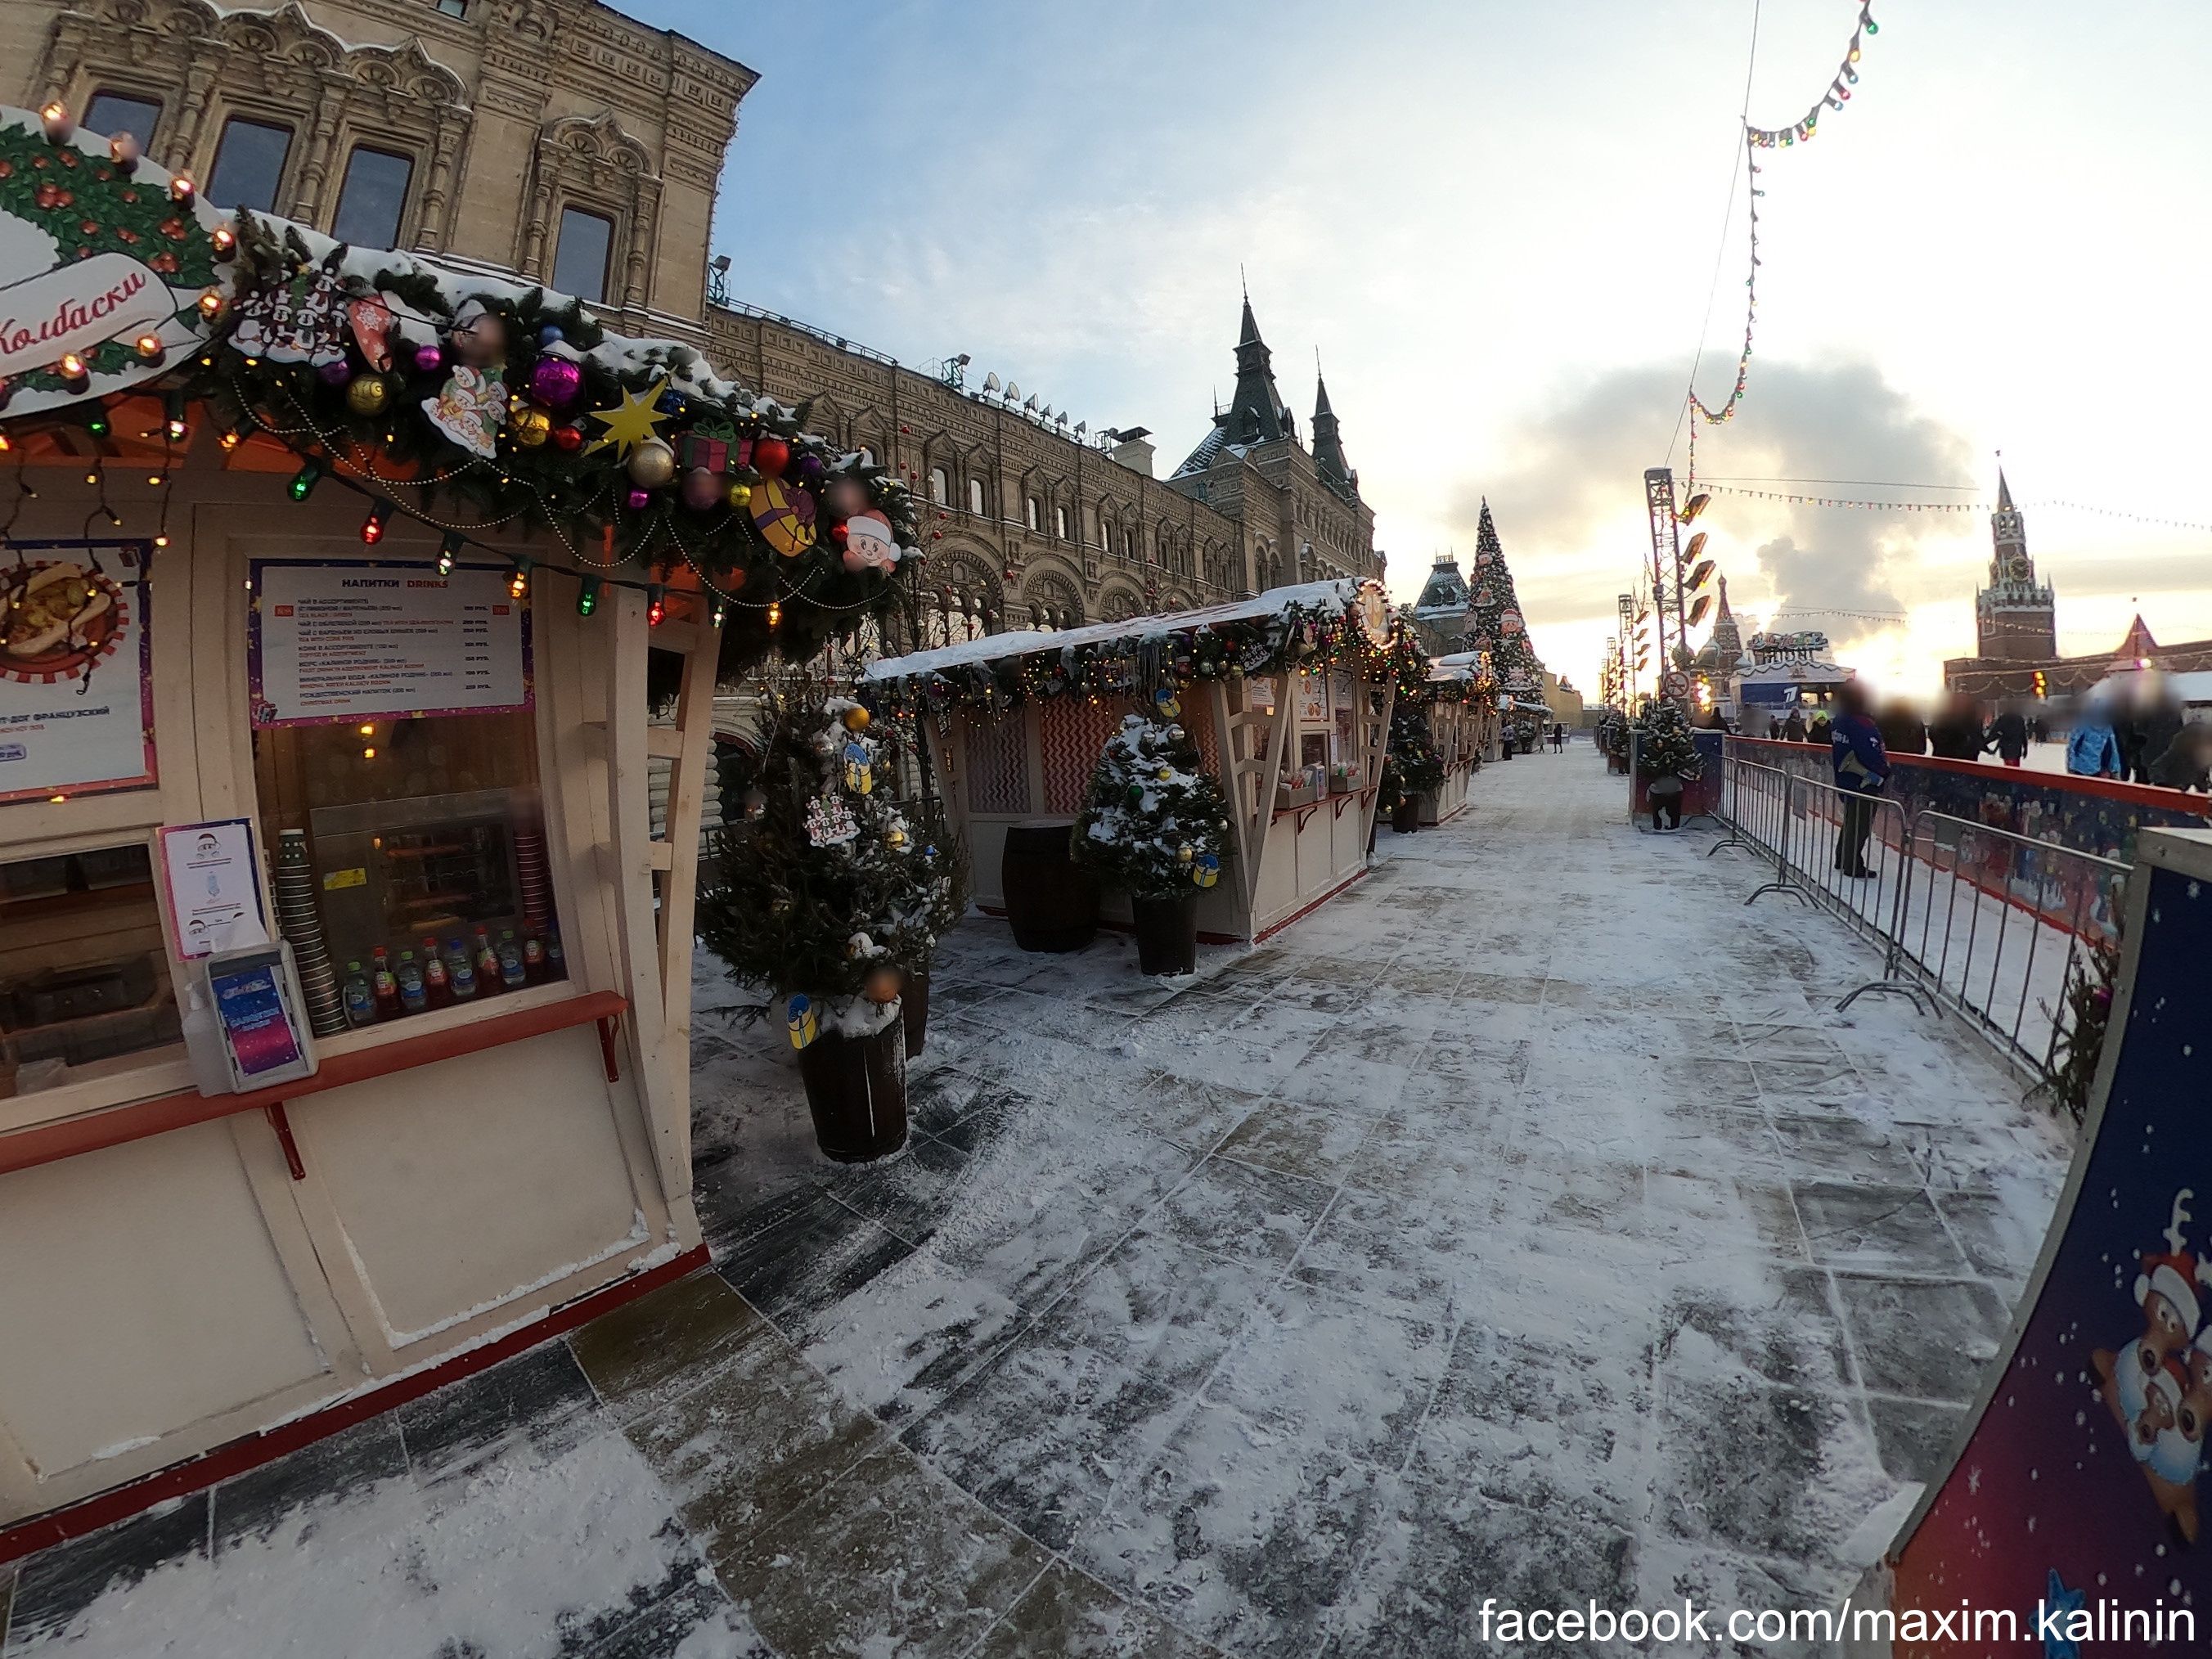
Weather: snowy
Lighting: day
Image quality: good
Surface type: walking surface
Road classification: service
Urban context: urban centre
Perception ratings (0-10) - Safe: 4.22, Lively: 6.73, Beautiful: 3.22, Boring: 2.59, Depressing: 6.45, Wealthy: 4.19